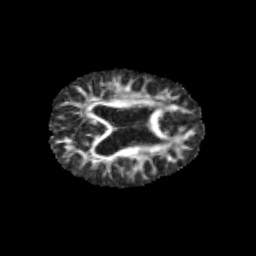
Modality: FA
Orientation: axial
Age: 9
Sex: female
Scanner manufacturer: siemens
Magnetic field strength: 3 T
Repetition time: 3.8 s
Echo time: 0.07 s